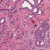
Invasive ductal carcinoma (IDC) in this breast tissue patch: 1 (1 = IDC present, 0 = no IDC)